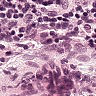
Metastatic tissue present: no